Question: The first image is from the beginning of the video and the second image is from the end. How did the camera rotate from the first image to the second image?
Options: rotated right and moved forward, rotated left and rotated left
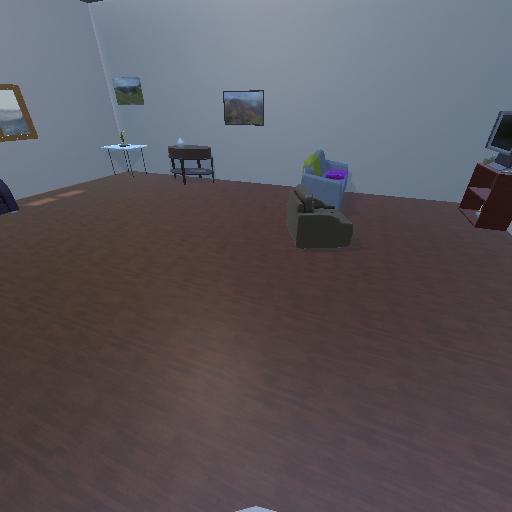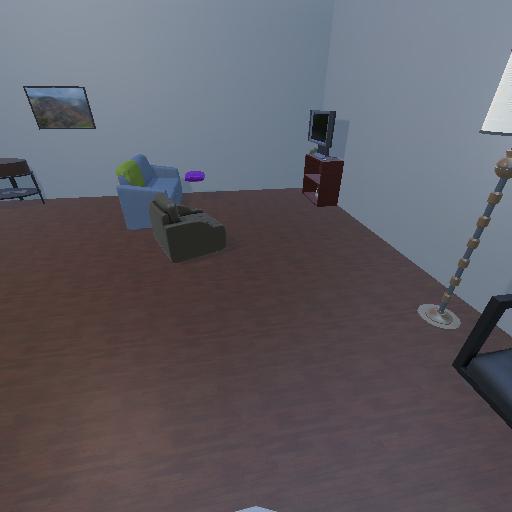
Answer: rotated right and moved forward